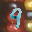
Label: 9